Interaction volume radius: 5 \u00c5
Interaction volume height: 20 \u00c5
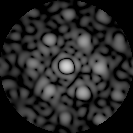
Disorder parameter: 0.4905